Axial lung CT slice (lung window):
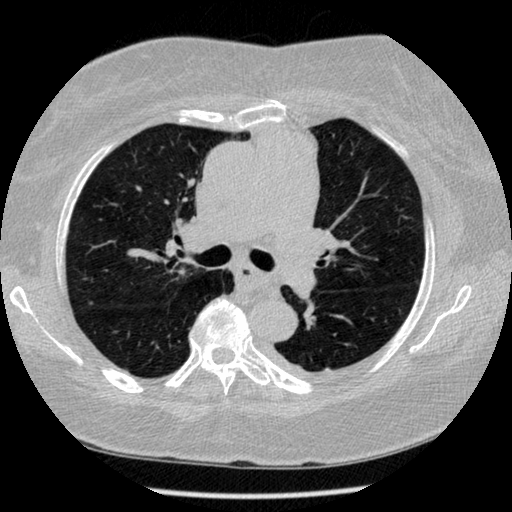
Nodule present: no